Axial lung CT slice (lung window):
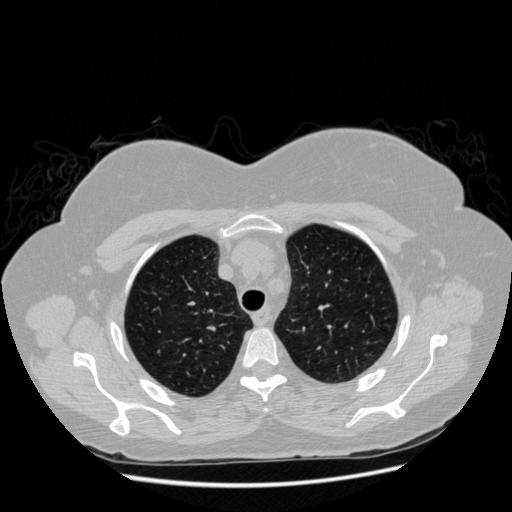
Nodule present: no